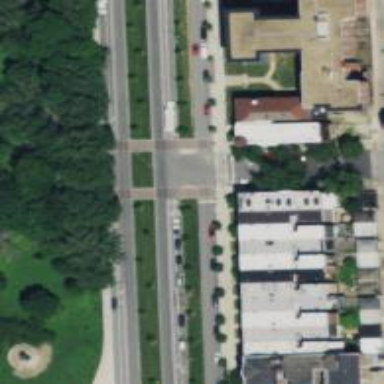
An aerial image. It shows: Footway located on traffic island.